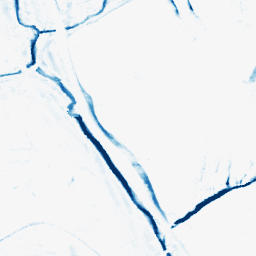
Category: morphological
Decomposition family: morphological_rect
Decomposition parameters: operation: closing
width: 10
height: 5
Upsampling method: quadratic
Upsampling parameters: scale: 2
Upsampling scale: 2